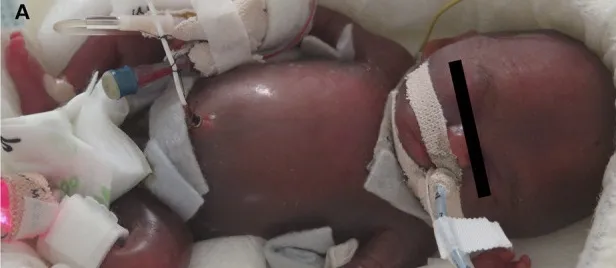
(A) Severe general edema was detected by hydrops fetalis.
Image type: medical_photograph (other_medical_photograph)